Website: apple
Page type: customer-info-address
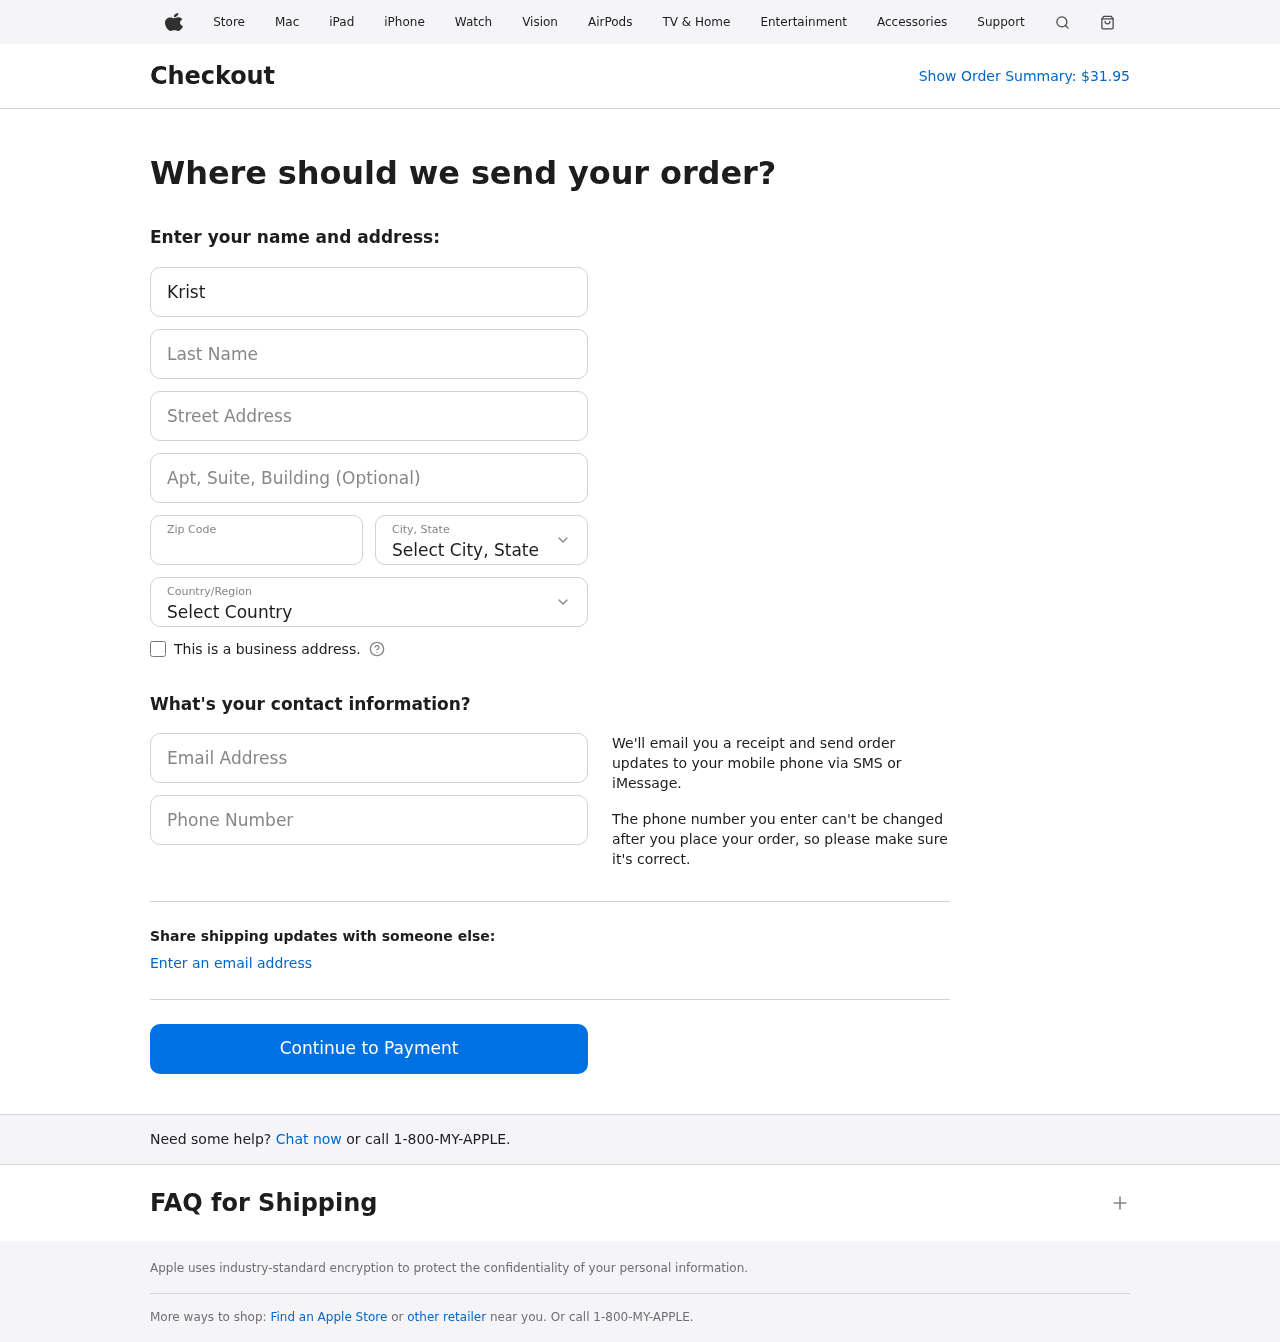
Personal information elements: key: PII_CITY_STATE
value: West Scott, SC
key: PII_COUNTRY
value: United States
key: PII_EMAIL
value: kristen.miller@yahoo.com
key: PII_FIRSTNAME
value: Kristen
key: PII_LASTNAME
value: Miller
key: PII_PHONE
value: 9939766218
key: PII_POSTCODE
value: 13508
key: PII_STREET
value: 0550 Richard Centers
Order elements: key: ORDER_TOTAL
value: $31.95